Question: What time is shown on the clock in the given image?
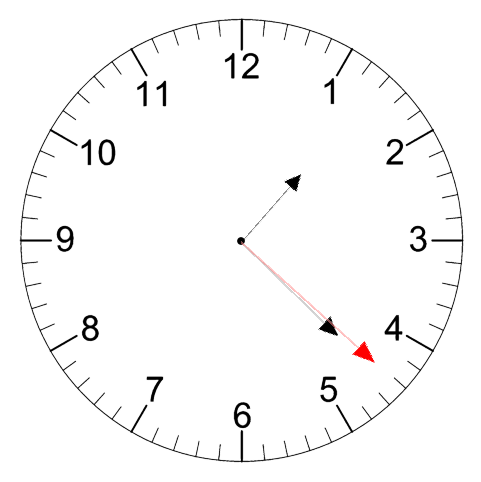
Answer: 01:22:22